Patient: sex M, age 55
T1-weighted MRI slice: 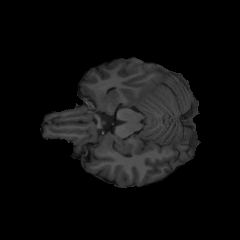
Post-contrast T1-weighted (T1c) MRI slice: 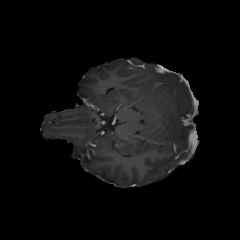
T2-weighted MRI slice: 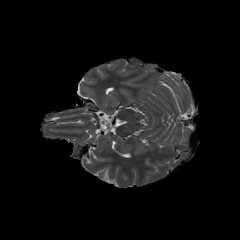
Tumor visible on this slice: no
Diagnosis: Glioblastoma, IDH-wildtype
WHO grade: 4